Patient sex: M
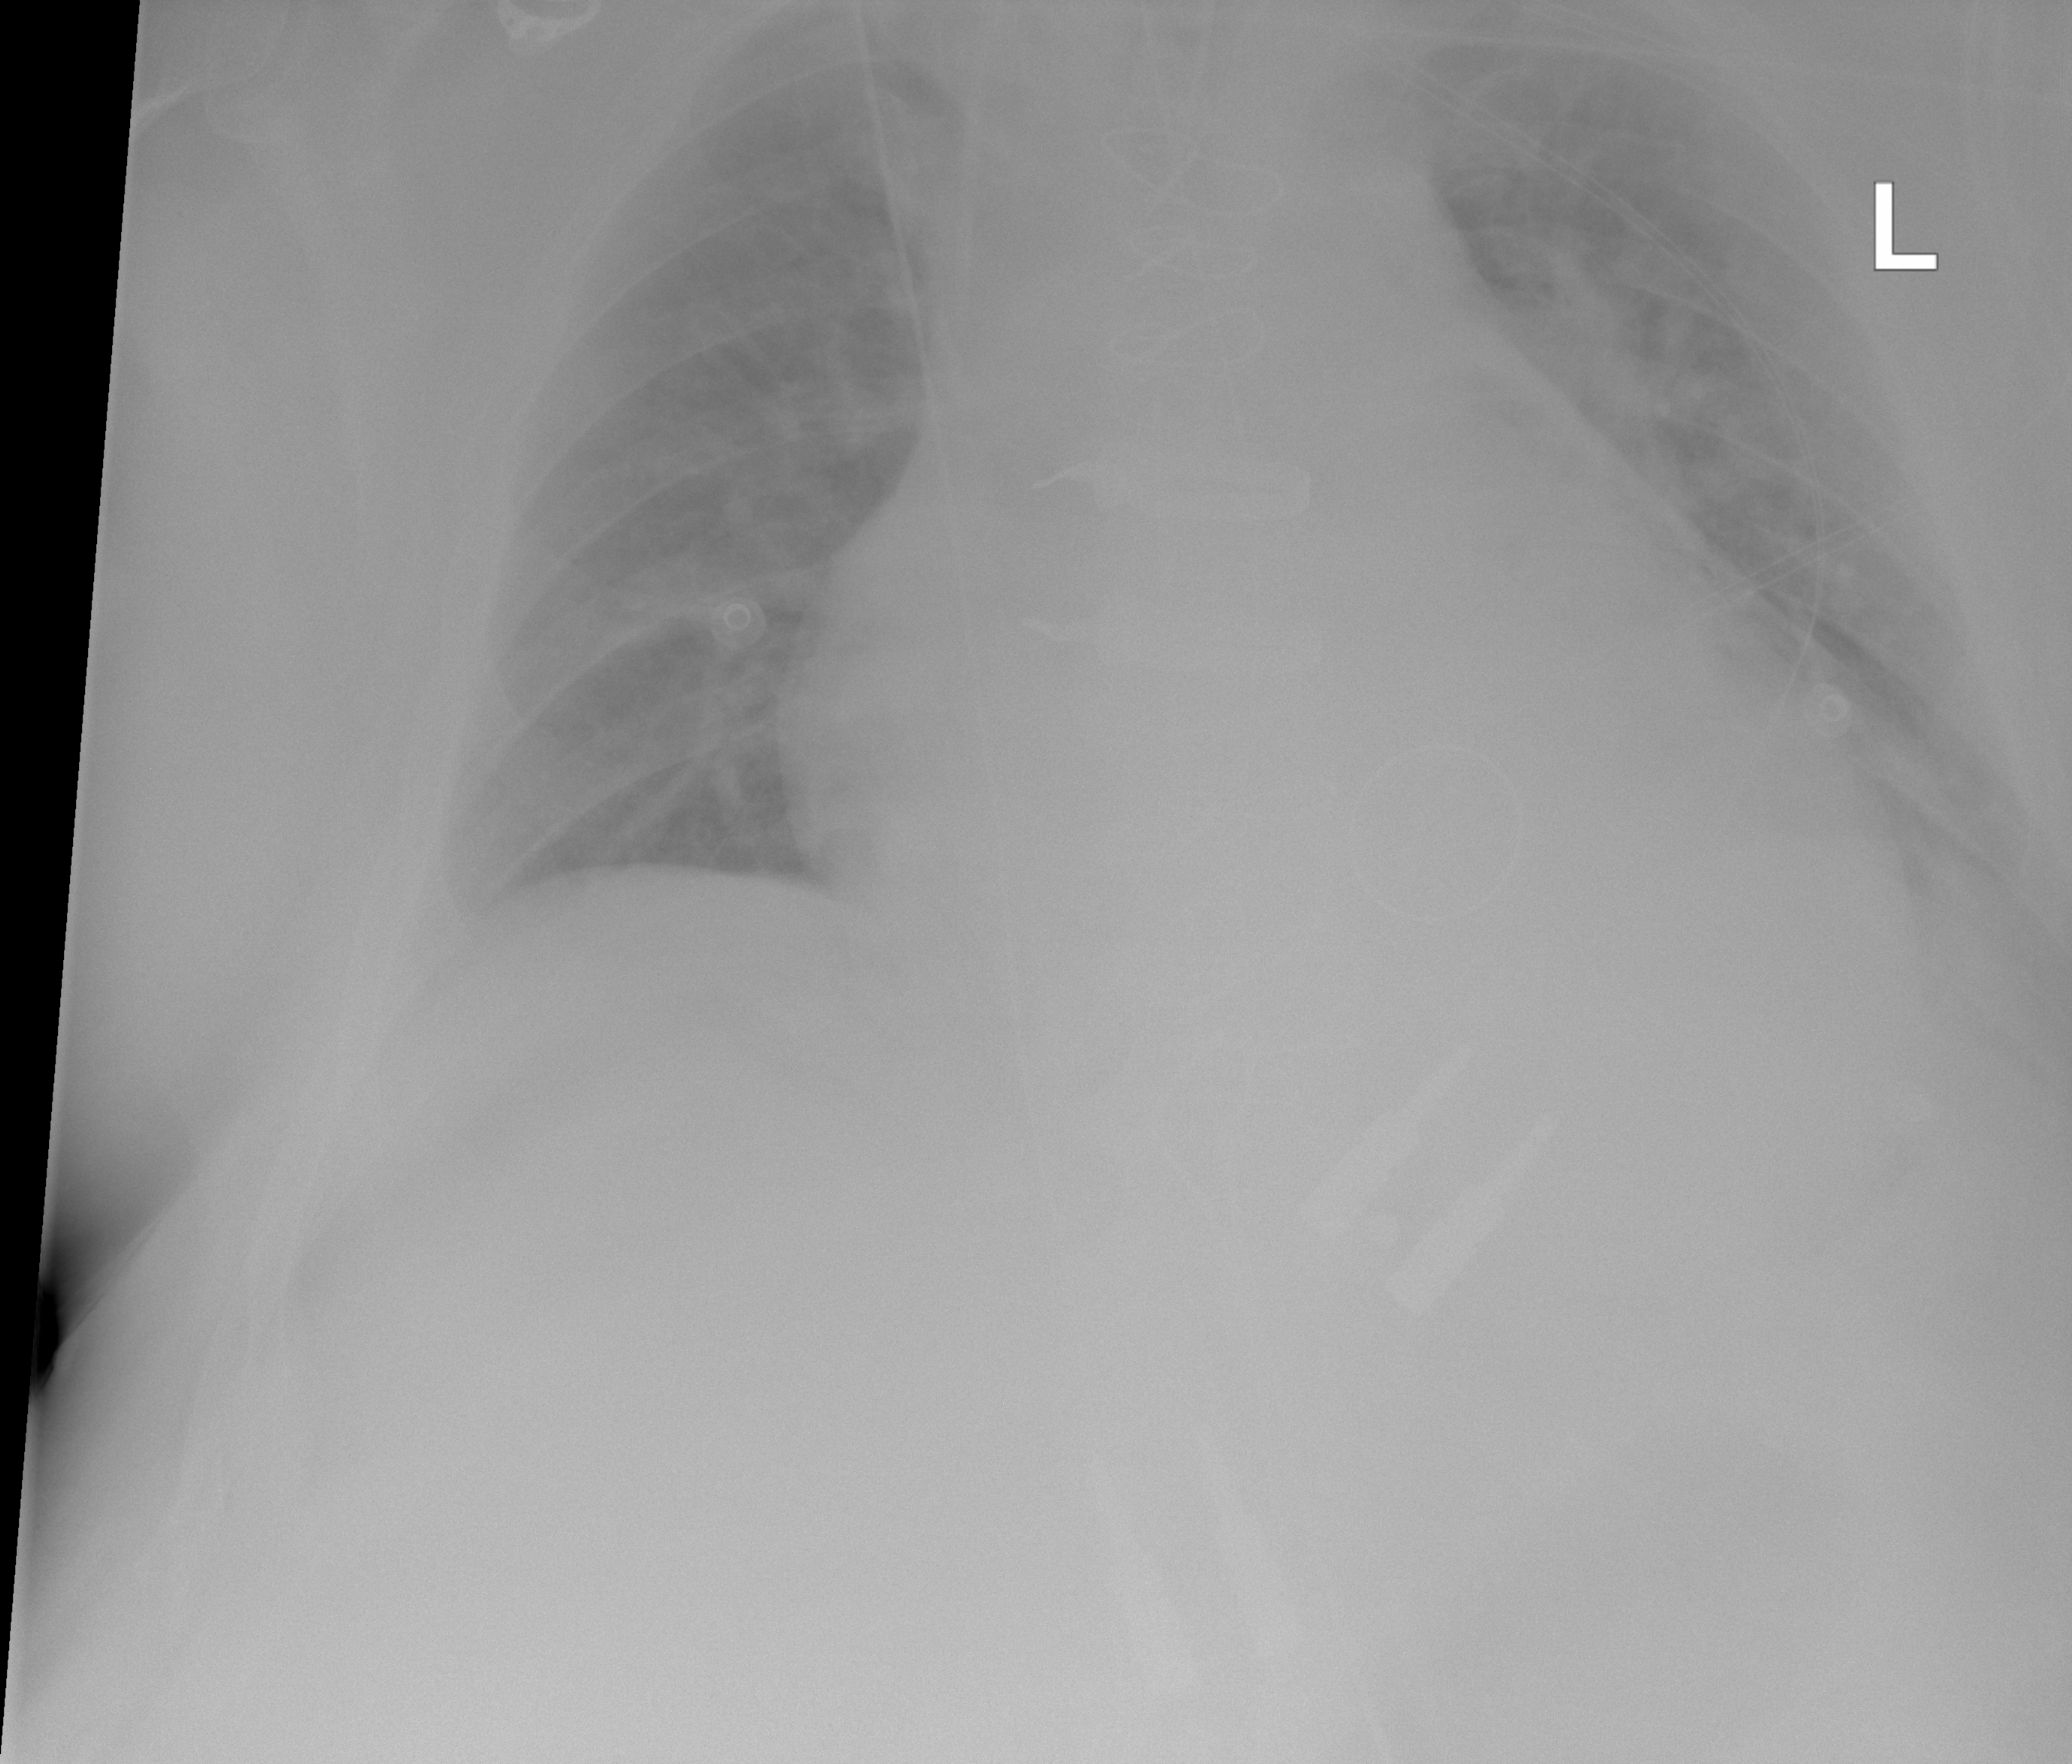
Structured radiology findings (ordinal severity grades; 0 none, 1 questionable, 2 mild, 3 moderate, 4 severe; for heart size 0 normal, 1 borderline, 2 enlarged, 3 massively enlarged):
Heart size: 2
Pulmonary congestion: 2
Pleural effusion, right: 0
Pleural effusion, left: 0
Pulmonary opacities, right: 0
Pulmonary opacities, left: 1
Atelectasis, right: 0
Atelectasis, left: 2